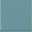
Piece: xx